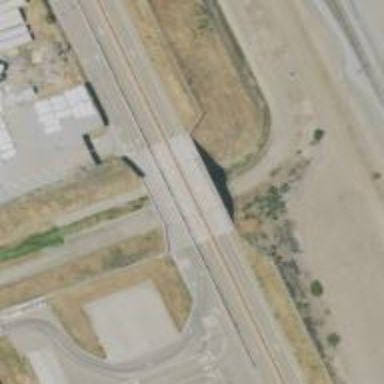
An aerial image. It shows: Covered driveway tunnel that serves as service road.